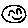
Label: smiley face